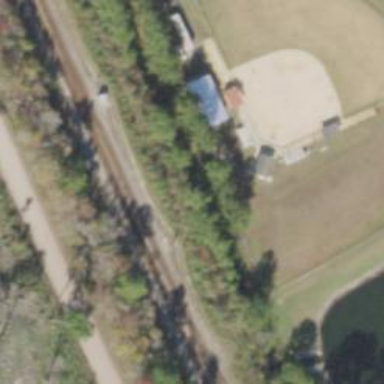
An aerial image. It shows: Railway track.